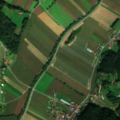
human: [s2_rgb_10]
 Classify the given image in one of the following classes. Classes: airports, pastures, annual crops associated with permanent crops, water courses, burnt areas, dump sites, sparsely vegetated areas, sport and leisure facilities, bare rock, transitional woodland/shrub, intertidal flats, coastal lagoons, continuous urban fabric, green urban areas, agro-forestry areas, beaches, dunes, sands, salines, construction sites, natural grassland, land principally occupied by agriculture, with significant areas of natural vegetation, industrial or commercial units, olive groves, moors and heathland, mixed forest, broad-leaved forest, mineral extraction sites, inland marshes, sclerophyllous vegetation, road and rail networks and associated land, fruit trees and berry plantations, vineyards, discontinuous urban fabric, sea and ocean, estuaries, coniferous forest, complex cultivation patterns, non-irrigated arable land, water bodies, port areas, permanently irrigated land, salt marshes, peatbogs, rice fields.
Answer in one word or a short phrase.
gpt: discontinuous urban fabric, non-irrigated arable land, pastures, broad-leaved forest